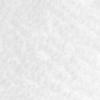
Label: no_change